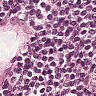
Metastatic tissue present: yes